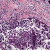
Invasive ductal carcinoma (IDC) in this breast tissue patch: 1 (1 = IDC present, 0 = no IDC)